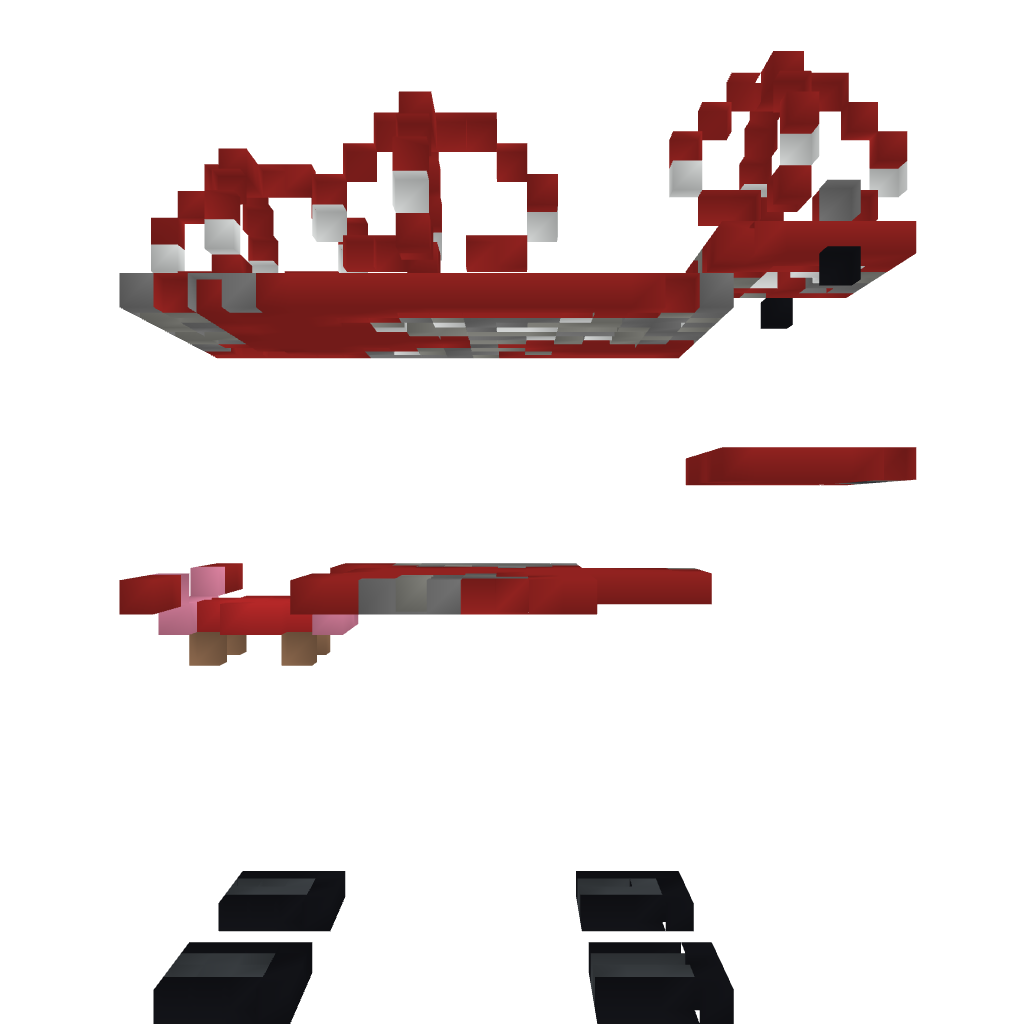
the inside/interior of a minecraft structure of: Mooshroom